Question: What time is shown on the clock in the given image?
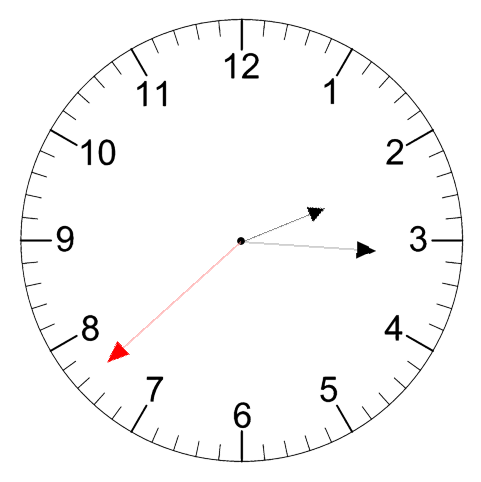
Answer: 02:15:38